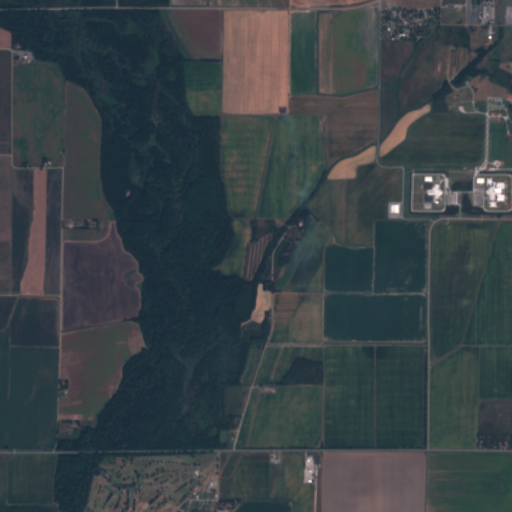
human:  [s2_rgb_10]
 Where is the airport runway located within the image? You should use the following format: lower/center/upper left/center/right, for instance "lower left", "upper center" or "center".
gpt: The airport runway is located in the lower center of the image.
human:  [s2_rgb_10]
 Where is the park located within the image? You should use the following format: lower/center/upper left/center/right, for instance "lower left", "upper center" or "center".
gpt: The park is located in the lower left of the image.
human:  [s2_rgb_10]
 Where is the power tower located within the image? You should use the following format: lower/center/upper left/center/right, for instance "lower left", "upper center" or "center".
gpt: The power tower is located in the lower left of the image.
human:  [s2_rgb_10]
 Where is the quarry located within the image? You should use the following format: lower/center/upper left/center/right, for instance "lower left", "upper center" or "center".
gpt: There is no quarry in the image.